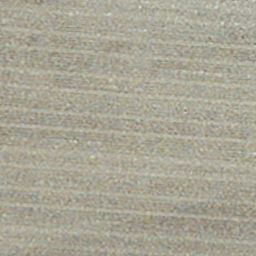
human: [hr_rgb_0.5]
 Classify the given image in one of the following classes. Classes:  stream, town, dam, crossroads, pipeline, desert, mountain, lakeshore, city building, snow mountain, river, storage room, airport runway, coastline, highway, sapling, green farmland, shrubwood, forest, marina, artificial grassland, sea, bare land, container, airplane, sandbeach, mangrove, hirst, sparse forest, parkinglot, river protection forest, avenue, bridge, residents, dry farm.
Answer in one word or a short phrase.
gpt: dry farm